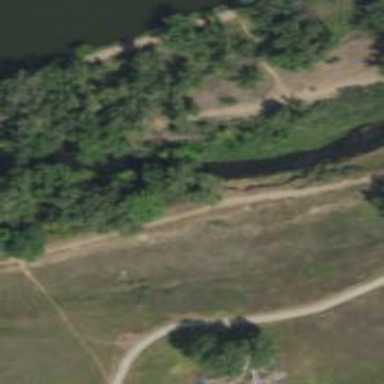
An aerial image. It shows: Path.